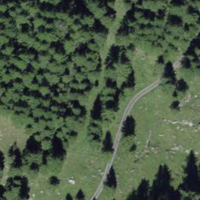
EUNIS habitat code: 26
Species observed at this site:
Megalodontes cephalotes